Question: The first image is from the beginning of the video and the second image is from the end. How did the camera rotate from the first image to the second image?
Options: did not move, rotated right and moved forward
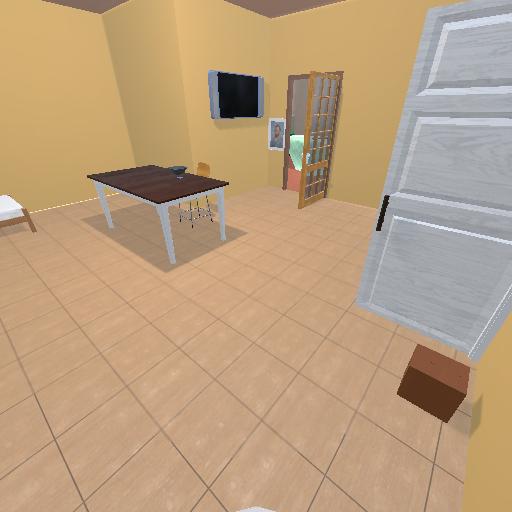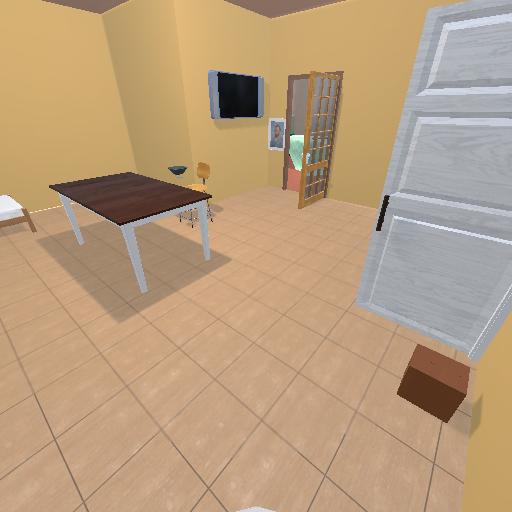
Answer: did not move